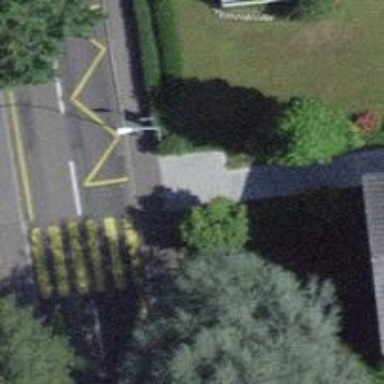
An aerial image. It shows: Kerb serving as barrier.